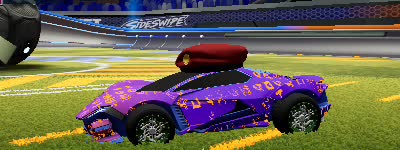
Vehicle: werewolf